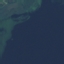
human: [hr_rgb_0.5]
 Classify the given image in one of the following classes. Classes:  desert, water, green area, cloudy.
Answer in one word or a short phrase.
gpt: water